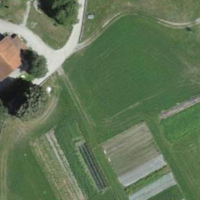
EUNIS habitat code: 52
Species observed at this site:
Pholidoptera griseoaptera